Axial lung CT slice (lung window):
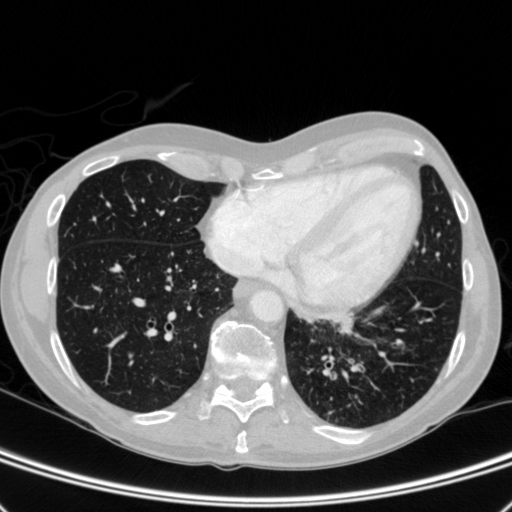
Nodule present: no